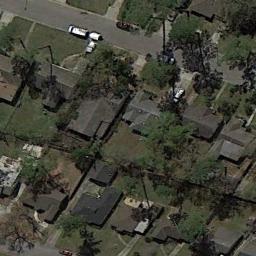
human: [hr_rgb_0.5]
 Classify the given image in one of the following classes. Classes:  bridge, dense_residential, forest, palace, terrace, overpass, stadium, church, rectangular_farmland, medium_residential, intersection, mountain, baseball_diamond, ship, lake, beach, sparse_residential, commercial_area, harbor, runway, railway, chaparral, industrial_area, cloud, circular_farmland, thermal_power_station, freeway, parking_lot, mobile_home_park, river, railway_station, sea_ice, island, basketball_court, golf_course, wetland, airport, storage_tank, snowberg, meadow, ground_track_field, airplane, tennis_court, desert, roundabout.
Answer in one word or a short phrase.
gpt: medium_residential